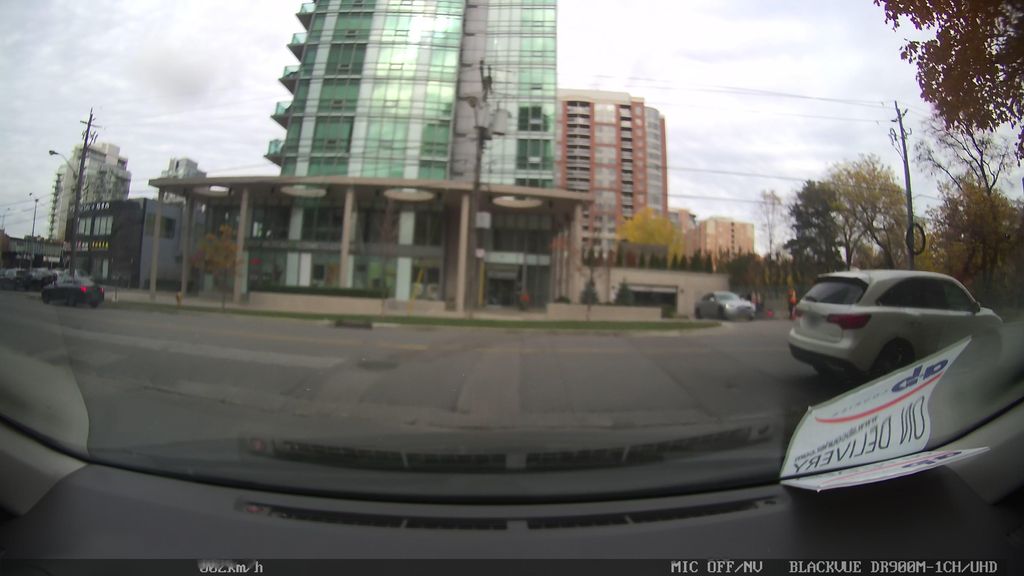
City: toronto